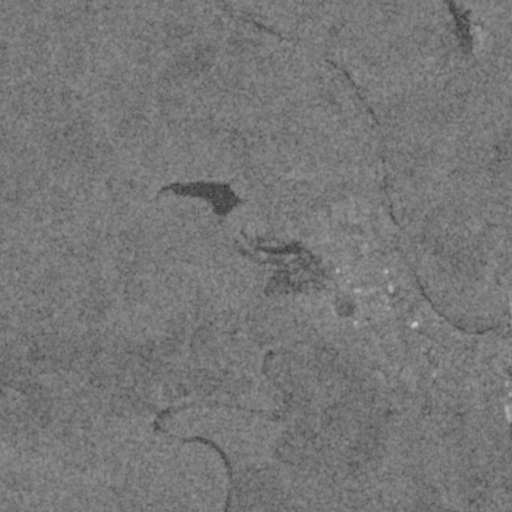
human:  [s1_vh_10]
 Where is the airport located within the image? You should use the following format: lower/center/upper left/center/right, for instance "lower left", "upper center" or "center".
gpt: The airport is located in the upper right of the image.
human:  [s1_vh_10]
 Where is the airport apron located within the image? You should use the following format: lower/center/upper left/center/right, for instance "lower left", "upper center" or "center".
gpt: The airport apron is located in the upper right of the image.
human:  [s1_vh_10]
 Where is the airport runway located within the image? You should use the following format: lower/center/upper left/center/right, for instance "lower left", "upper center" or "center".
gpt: The airport runway is located in the upper right of the image.
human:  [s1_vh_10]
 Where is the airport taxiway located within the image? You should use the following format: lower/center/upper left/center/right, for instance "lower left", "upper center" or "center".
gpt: The airport taxiway is located in the upper right of the image.
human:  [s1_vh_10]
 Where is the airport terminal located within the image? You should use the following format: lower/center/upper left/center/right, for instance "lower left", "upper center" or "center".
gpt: The airport terminal is located in the upper right of the image.
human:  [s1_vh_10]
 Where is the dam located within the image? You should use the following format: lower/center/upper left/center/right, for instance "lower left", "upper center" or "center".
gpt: The dam is located in the center of the image.
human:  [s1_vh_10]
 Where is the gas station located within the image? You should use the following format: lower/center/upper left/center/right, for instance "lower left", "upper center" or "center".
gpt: The gas station is located in the lower right of the image.
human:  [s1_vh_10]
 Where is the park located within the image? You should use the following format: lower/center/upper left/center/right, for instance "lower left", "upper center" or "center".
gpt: The park is located in the center right of the image.
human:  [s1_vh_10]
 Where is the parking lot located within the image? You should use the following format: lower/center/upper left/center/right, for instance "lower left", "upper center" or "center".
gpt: There is no parking lot in the image.

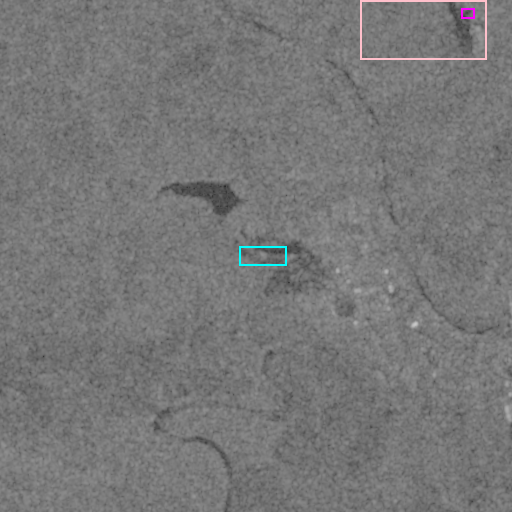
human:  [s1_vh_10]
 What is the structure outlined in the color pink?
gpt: The structure outlined in pink is an airport.
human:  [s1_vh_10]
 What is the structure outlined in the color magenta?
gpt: The structure outlined in magenta is an airport apron.
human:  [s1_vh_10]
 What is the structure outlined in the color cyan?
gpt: The structure outlined in cyan is a park.
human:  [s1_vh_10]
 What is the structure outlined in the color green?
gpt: There is no green outline.